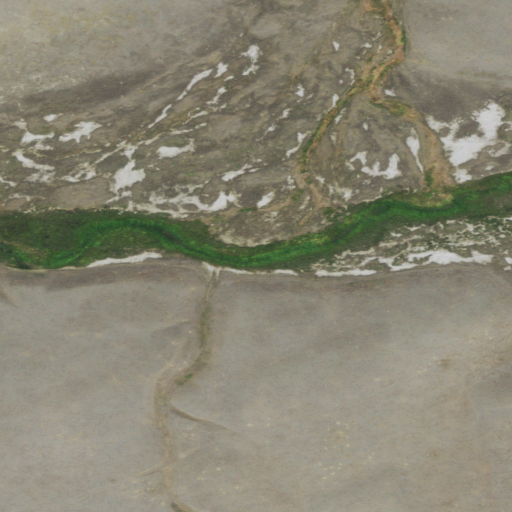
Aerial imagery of valley in Montana named Neufeld Coulee containing grassland, shrub, and herbaceous wetlands